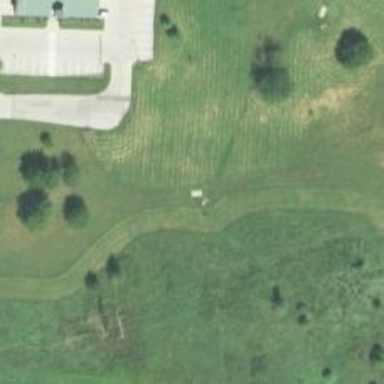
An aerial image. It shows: Disc golf tee area.